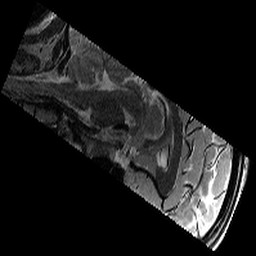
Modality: T2w
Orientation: sagittal
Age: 10
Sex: male
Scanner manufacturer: siemens
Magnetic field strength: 3 T
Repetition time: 9.23 s
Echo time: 0.067 s